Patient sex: M
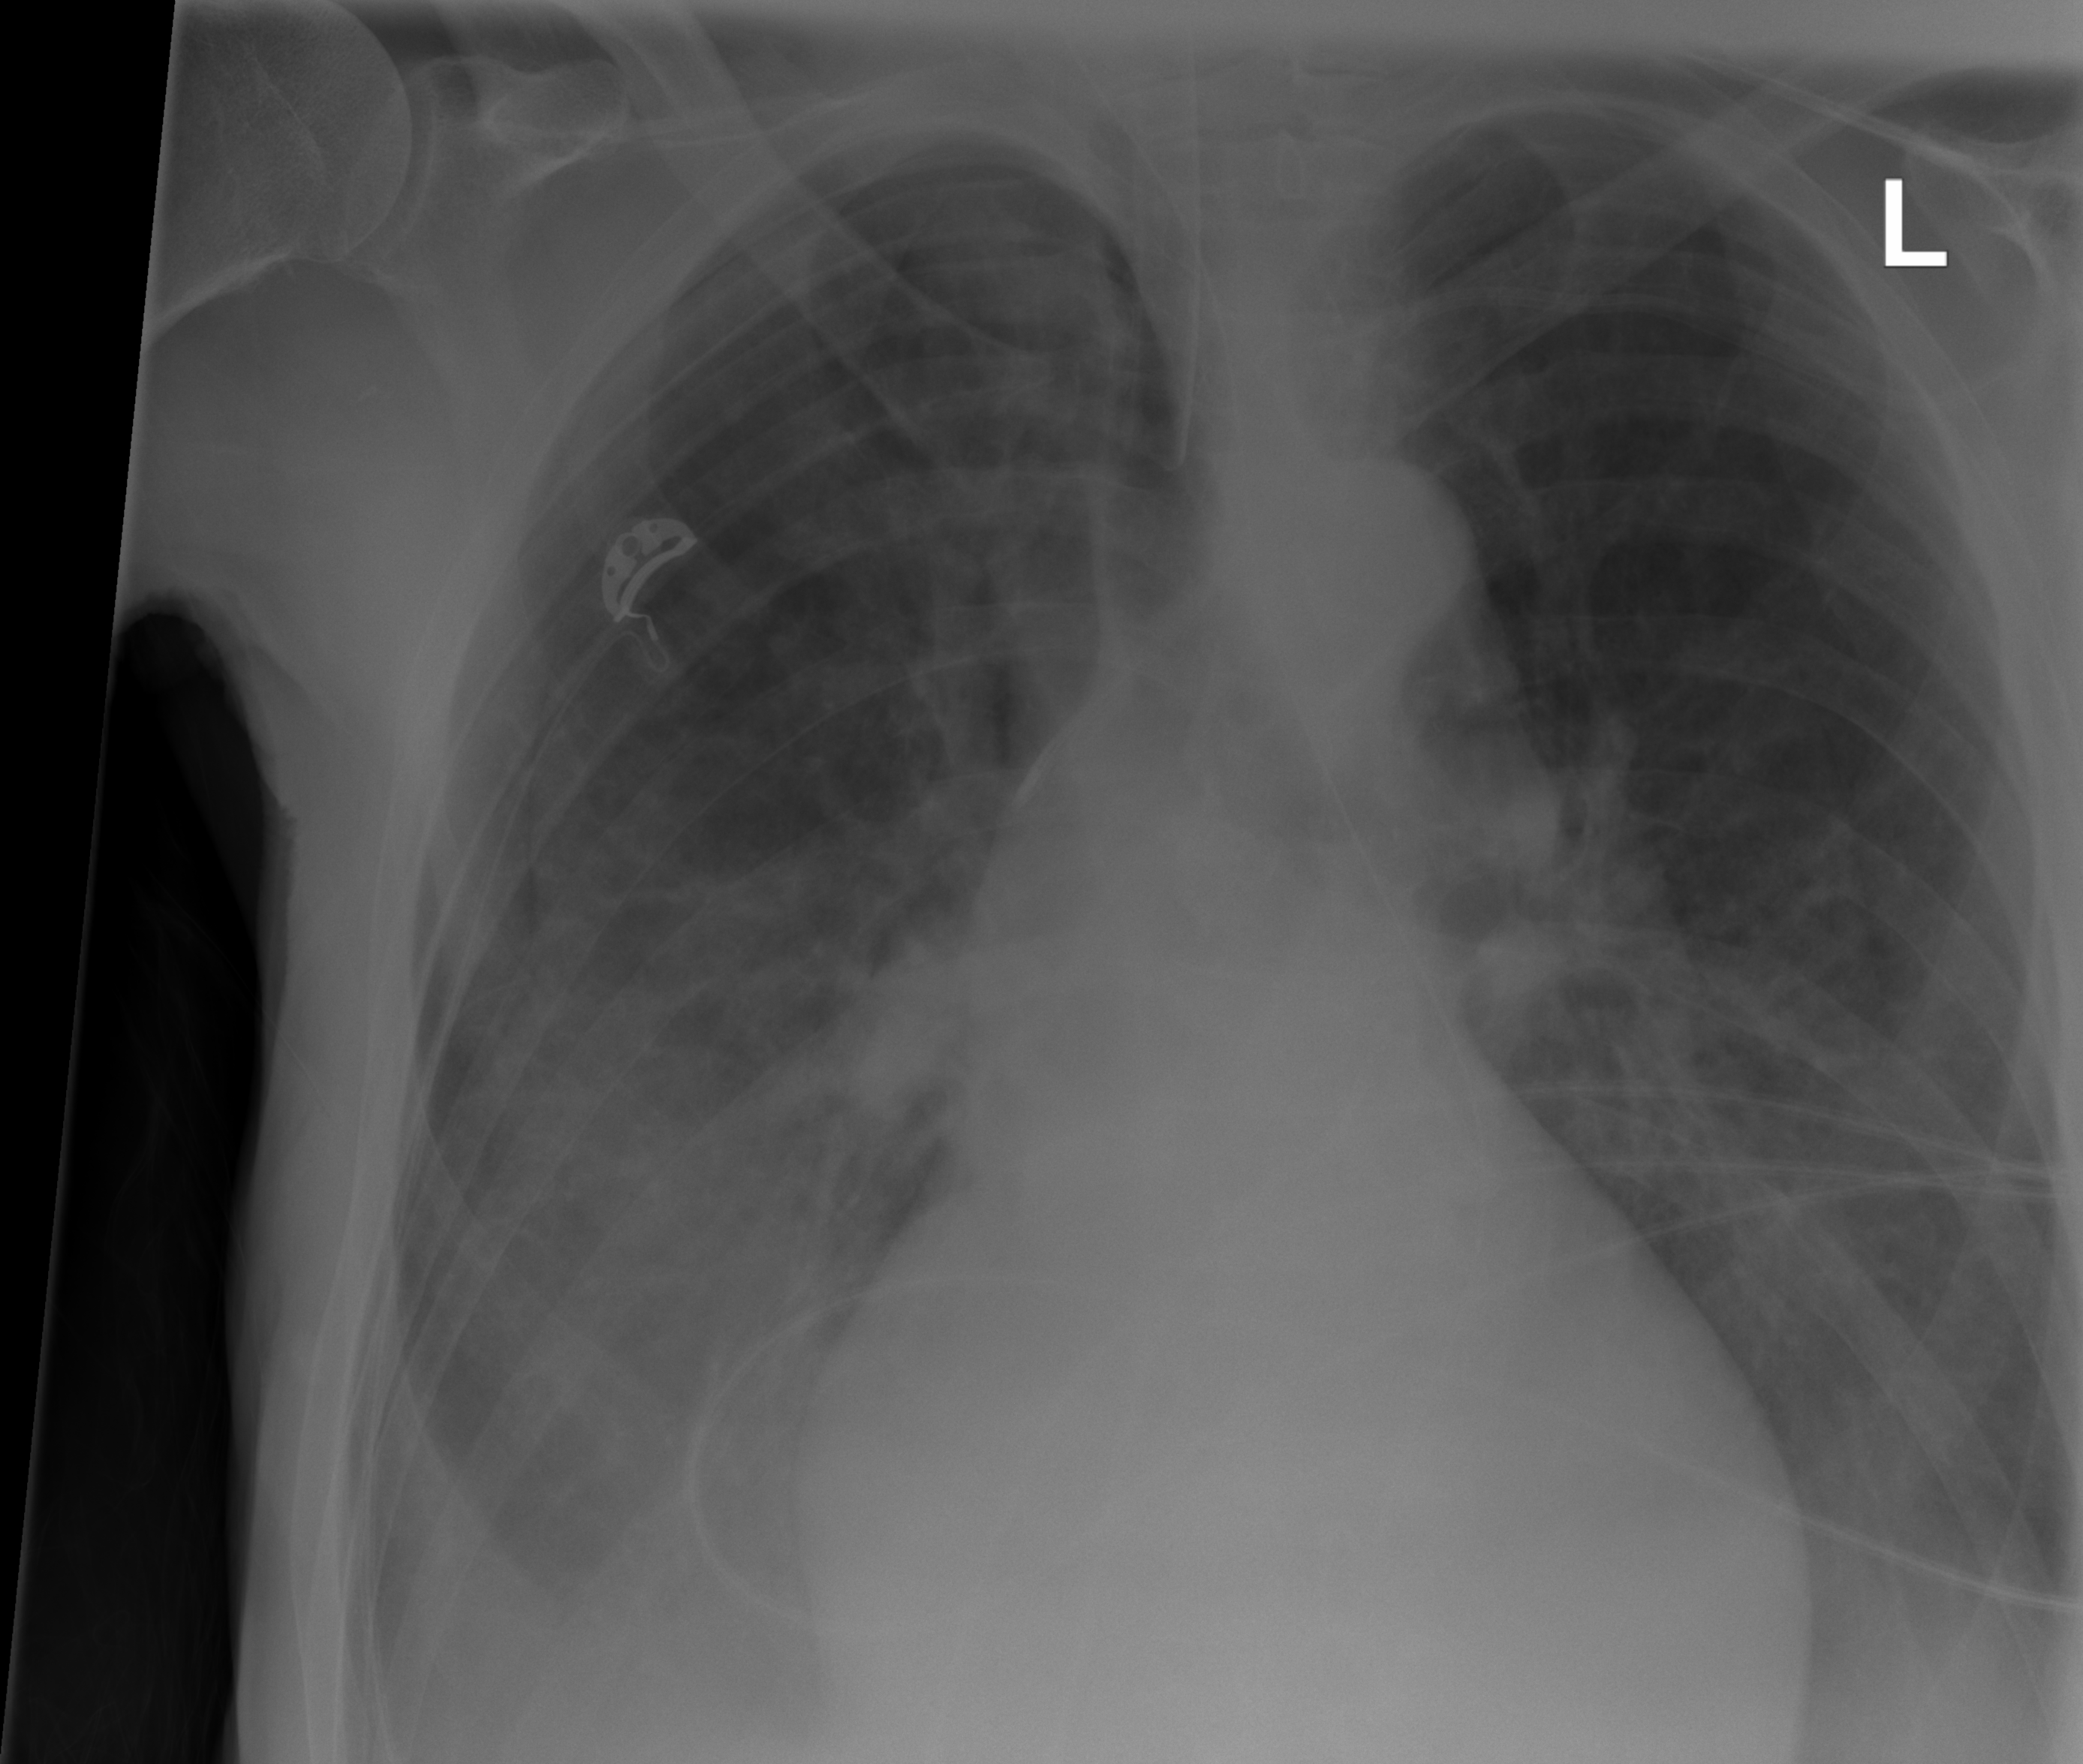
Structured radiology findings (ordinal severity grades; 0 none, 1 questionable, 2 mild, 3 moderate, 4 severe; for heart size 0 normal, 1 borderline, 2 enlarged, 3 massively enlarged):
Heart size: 2
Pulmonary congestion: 2
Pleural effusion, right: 2
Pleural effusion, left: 2
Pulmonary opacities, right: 2
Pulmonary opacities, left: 0
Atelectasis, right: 2
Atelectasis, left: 2